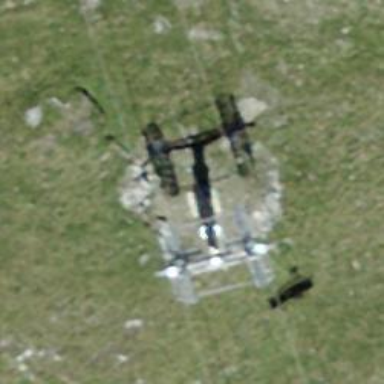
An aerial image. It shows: Pylon used for aerialway.